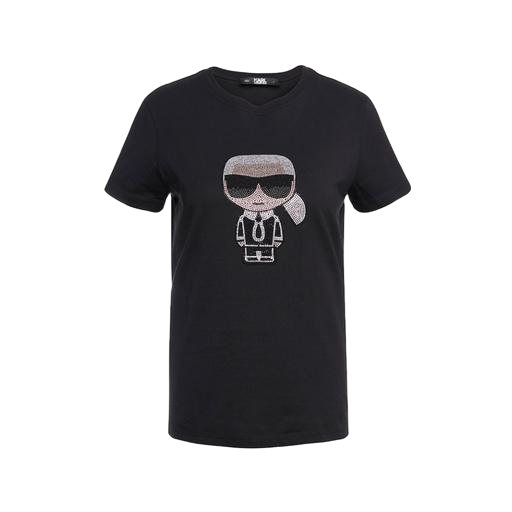
ss t-shirt, cool t-shirt, black short-sleeve graphic tee, white background